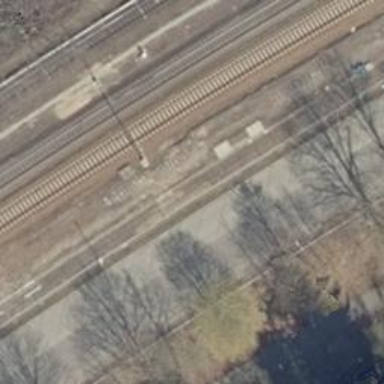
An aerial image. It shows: Milestone along the railway track with catenary mast.